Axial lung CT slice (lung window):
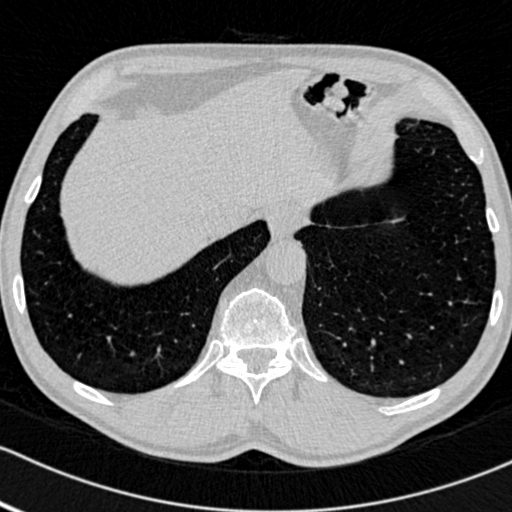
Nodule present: no